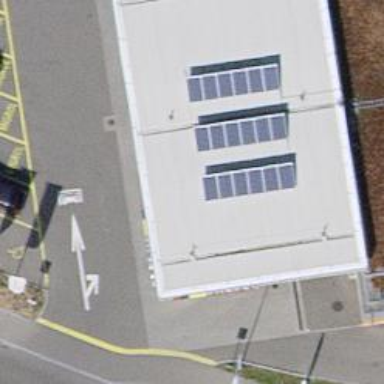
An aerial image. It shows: Fuel station.